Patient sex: M
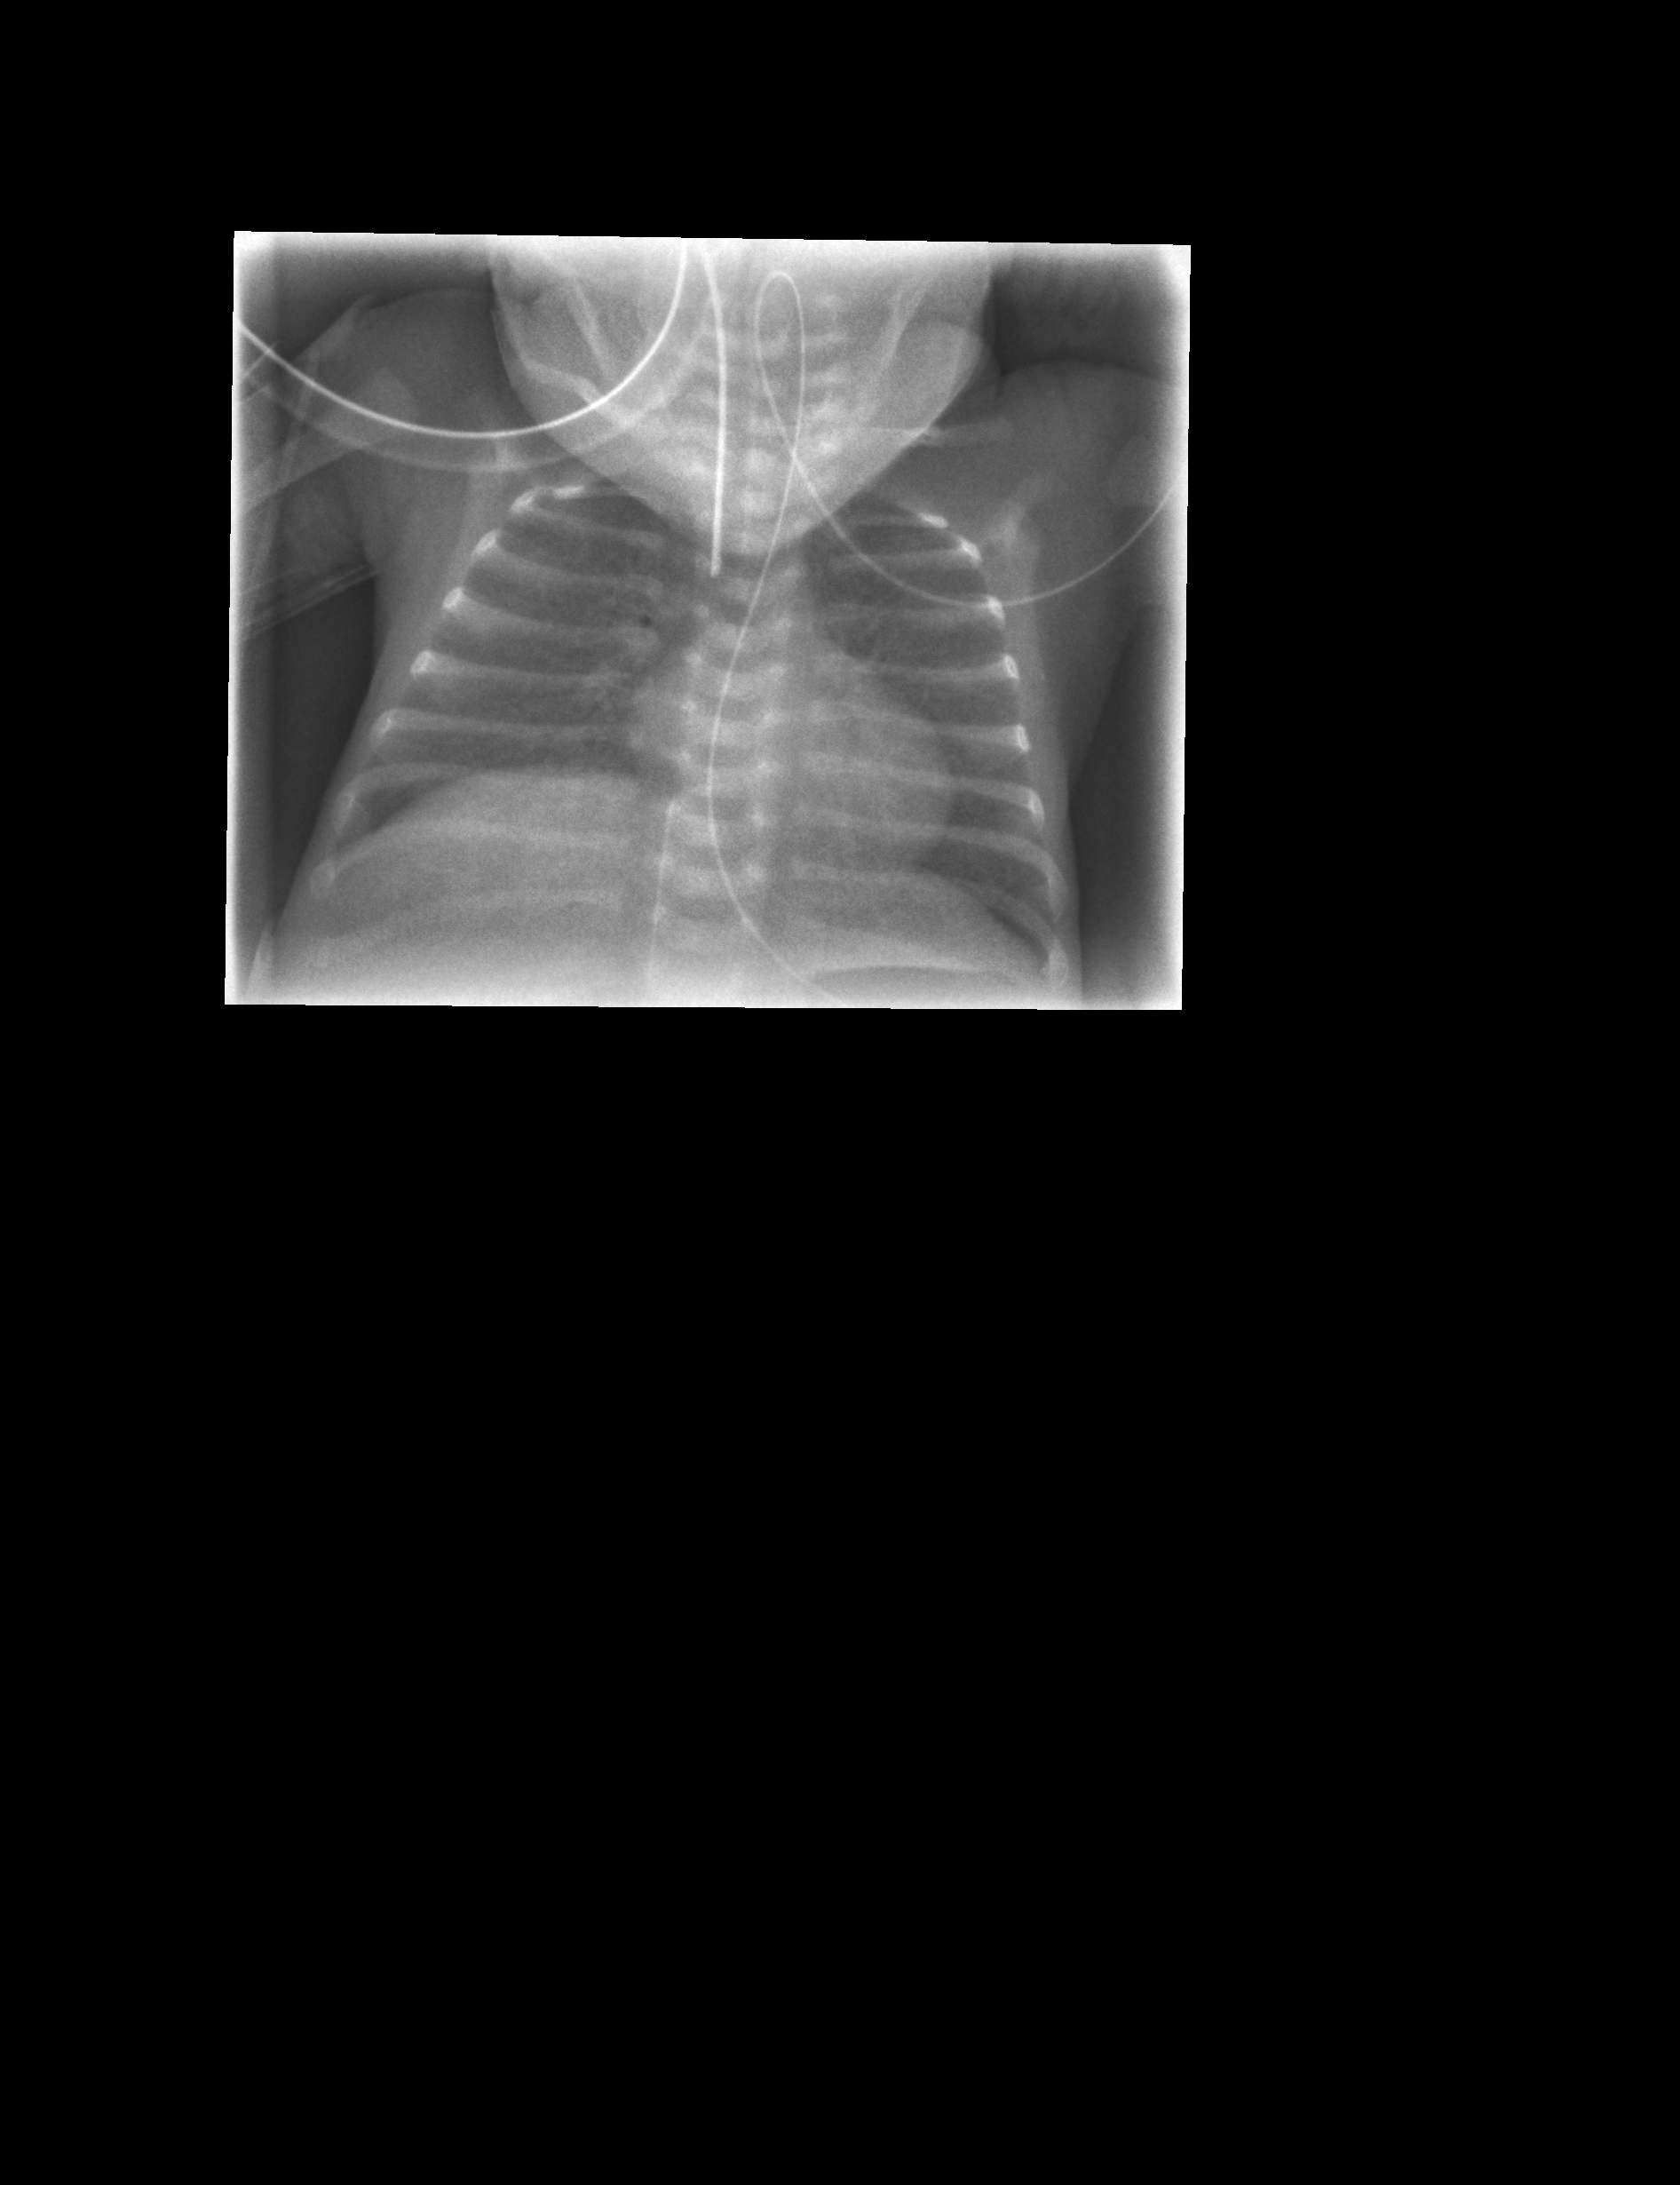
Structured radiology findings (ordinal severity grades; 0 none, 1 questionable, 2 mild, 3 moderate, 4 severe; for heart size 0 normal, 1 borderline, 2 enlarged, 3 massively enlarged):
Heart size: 0
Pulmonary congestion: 0
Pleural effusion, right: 0
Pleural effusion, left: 0
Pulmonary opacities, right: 1
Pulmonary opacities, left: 1
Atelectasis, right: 0
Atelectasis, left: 0